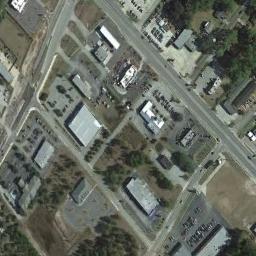
Label: residential